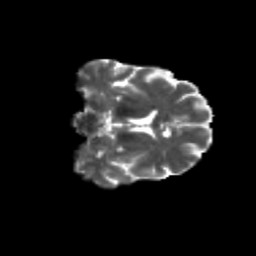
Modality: T2w
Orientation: coronal
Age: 59
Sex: female
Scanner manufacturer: siemens
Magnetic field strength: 3 T
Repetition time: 4.71 s
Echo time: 0.0906 s